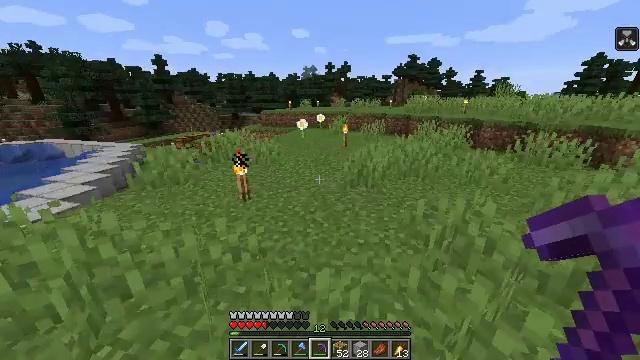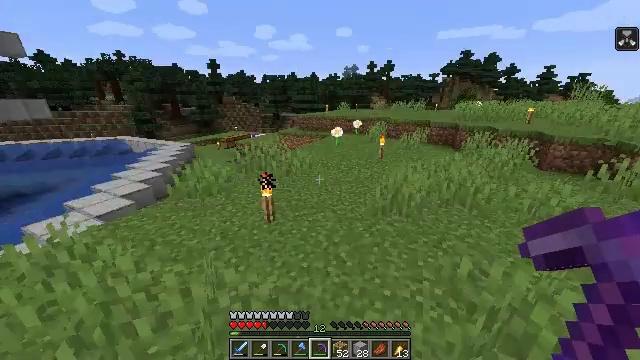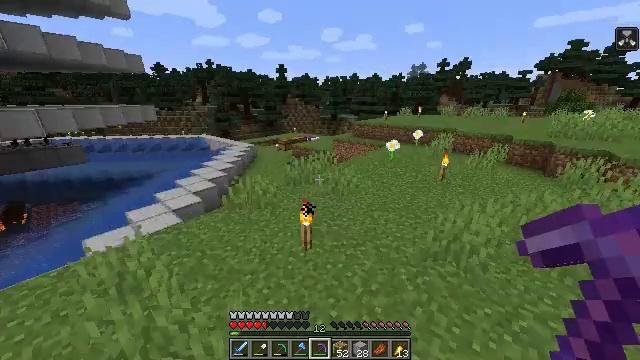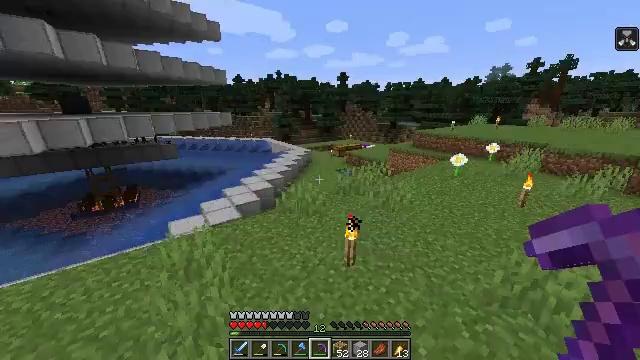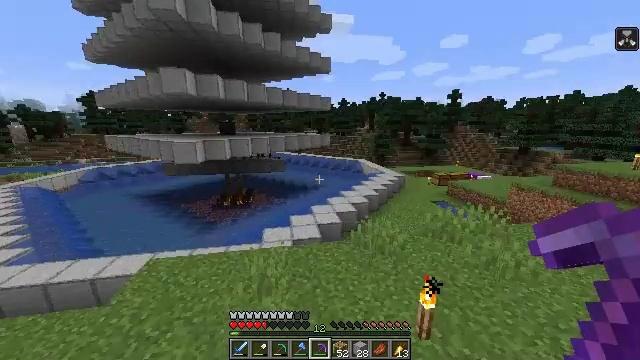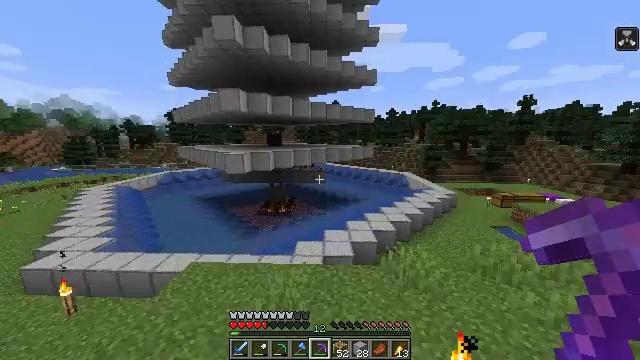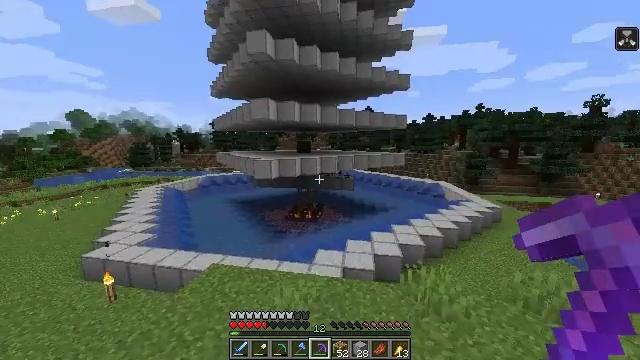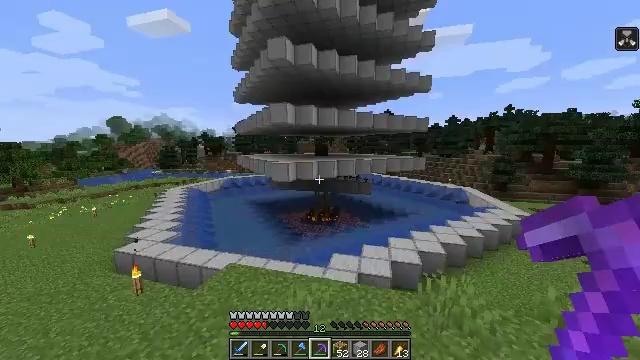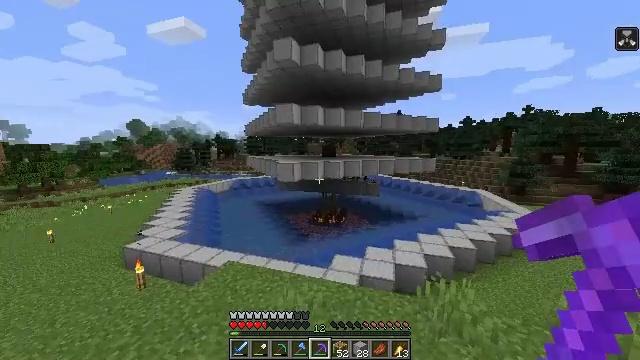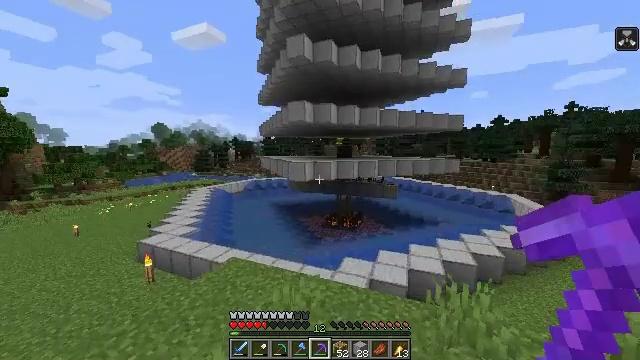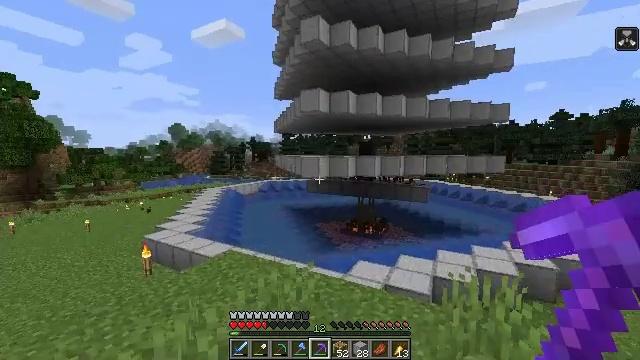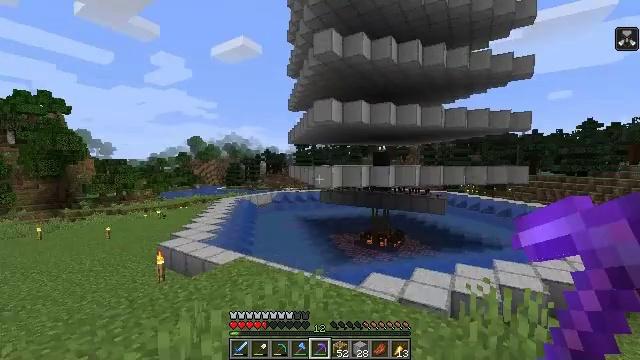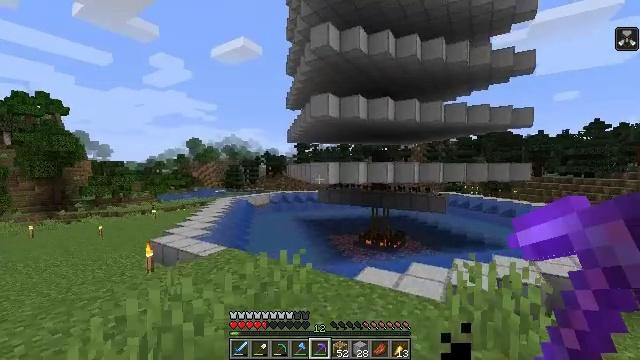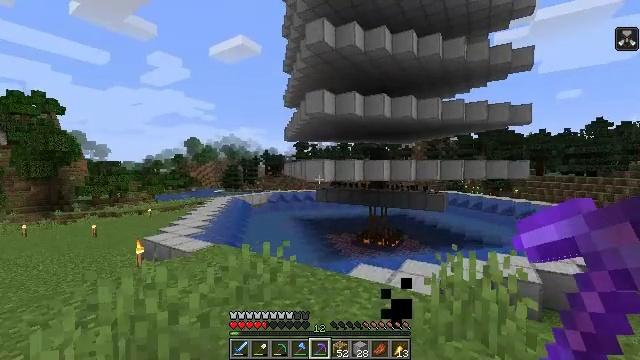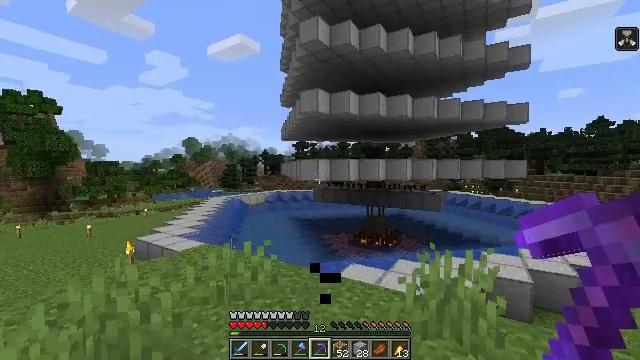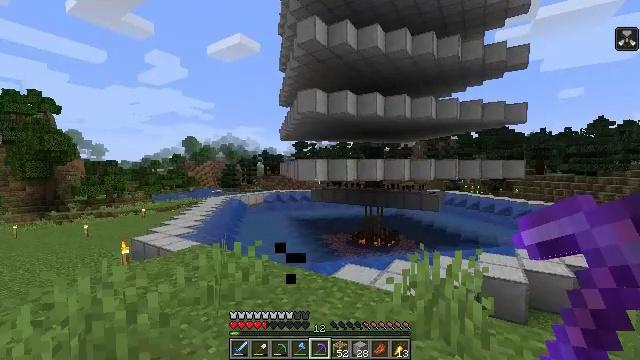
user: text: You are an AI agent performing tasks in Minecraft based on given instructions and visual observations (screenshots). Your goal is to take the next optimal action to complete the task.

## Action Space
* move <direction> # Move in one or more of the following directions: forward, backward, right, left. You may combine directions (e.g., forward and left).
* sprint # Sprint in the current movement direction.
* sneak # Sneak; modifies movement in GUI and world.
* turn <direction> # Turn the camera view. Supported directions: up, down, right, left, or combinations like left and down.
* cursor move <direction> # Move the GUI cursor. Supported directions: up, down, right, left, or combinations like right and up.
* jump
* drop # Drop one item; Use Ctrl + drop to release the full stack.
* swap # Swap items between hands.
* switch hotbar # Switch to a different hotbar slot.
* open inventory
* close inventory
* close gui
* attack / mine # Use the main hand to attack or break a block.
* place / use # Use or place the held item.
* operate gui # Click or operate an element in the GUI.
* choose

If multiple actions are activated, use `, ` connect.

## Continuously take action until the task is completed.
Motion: motion action
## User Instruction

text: Break the scaffolding for reuse.
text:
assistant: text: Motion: move forward, sprint, turn left, jump
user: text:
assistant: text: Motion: move forward, sprint, turn left, jump
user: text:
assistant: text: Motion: move forward, sprint, turn left and up, jump
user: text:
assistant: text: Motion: move forward, sprint, turn left and up, jump
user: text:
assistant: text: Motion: move forward, turn left and up, jump
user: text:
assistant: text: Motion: move forward and move right, turn left and up, jump
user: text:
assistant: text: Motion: move forward and move right, turn left, jump
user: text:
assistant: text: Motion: move right, turn left, jump
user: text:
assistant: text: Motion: move right, turn left
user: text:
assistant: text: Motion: move right, turn left and up
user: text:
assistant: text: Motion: move right, turn left and up
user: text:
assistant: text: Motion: no_op
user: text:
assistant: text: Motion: no_op
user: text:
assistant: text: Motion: no_op
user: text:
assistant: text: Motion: no_op
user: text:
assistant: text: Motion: no_op
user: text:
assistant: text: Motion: no_op
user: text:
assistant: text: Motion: no_op
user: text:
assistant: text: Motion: no_op
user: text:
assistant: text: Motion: no_op
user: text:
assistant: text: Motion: no_op
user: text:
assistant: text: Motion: no_op
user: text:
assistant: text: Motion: move left
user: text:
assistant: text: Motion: move left, turn right
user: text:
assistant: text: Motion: move left, turn right
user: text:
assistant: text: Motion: move left, turn right
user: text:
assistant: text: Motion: move left
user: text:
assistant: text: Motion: move left
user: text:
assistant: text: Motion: move left, turn right and down
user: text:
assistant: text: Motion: move left, turn right and down